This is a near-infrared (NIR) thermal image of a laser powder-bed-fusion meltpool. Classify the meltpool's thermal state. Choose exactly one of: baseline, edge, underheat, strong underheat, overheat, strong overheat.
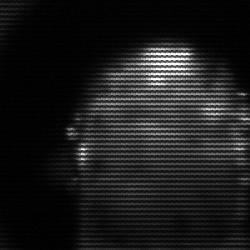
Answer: baseline